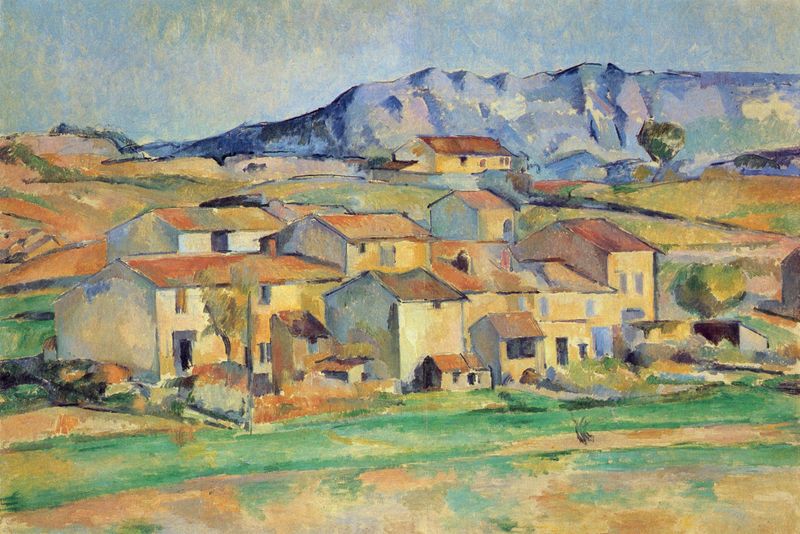
Titel: Montagne Sainte-Victoire, von der Umgebung bei Gardanne aus gesehen
Künstler: Paul Cézanne
Standort: Washington (District of Columbia)
Institution: National Gallery of Art
Schlagwörter: baum, berg, blau, gemälde, himmel, wolken, bäume, cezanne, gelb, grün, landschaft, ocker, braun, bunt, fenster, hell, licht, orange, schwarz, strasse, zeichnung, dach, gras, haus, rot, weg, wiese, beige, stein, bild, ebene, feld, felder, häuser, hügel, natur, sonne, wiesen, tal, garten, italien, ort, süden, moderne, warm, berge, farben, fels, gebirge, gipfel, dorf, dächer, bergkette, farbe, blue, red, white, window, black, country, france, green, group, modern, painting, portrait, windows, yellow, brown, ortschaft, penis, alpen, geld, paul, wärme, paul cezanne, heaven, rock, sky, tree, building, field, hill, hills, house, landscape, mountain, mountains, sand, water, houses, roof, roofs, trees, village, snow, winter, gebirgslandschaft, mont ventoux, grass, light, bushes, path, road, view, mediterran, hillside, post-impressionism, shadow, outline, door, meadow, town, rural, sunny, city, doors, rectangle, square, buildings, art, pastel, bush, farm, home, plains, impressionist, horizont, aquarell, shadows, vegetation, blaue berge, linear, paint, chimney, chimneys, mediteran, adobe, soil, cold, schronstein, land, plain, little, scenes, klassische, pastels, vista, countryside, pointilism, mont sainte victoire, felsen, high, pathway, settlement, shed, cezane, cezzane, clear, homes, ridge, yard, appartments, neighborhood, weed, lue, sandstone, cloudless, scenary, mountain range, landcsape, yello2w, cluster, sheds, outbuilding